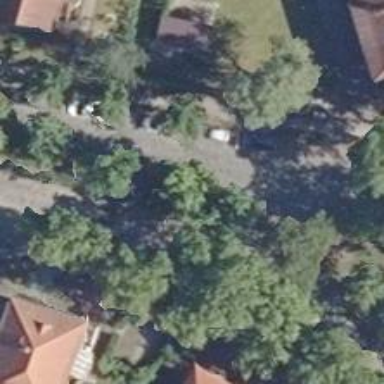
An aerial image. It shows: Residential road without sidewalk.